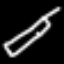
Label: pencil